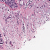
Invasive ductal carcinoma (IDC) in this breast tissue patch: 0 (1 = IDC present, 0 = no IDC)